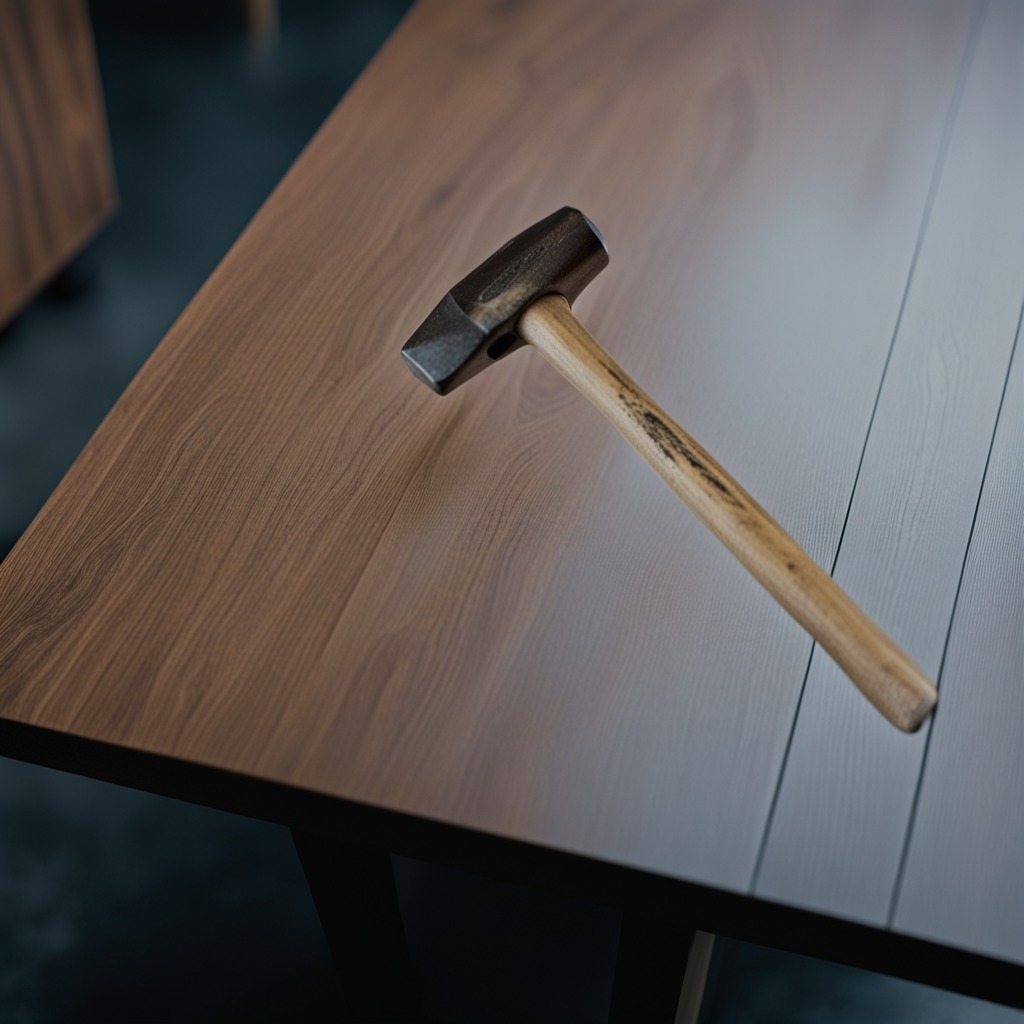
A hammer is lying on the old table with faint burn marks in a small garage at twilight.